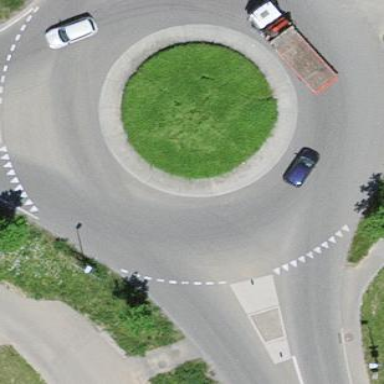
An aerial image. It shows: Primary highway intersecting roundabout.